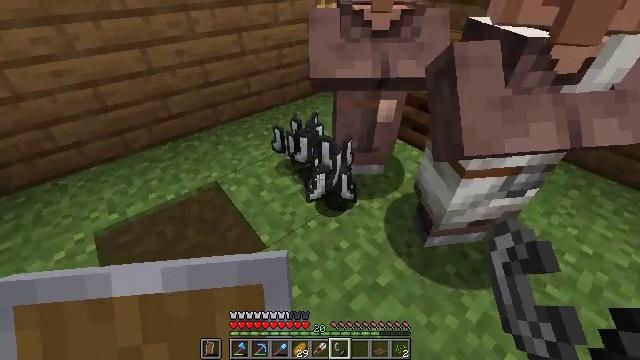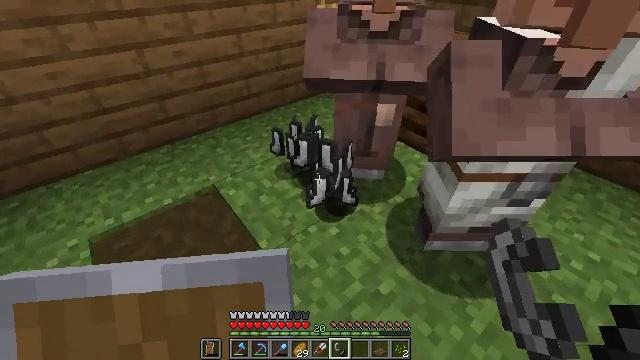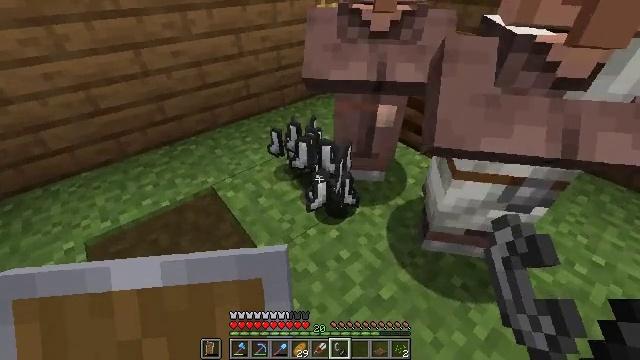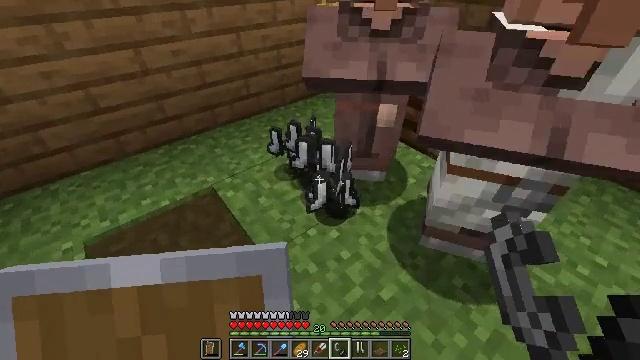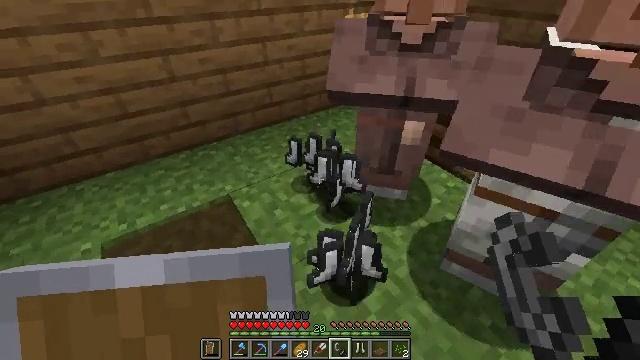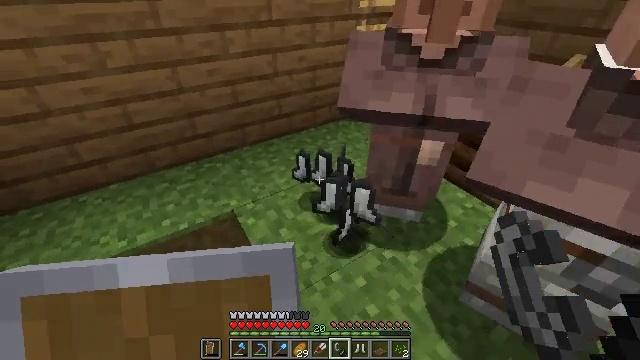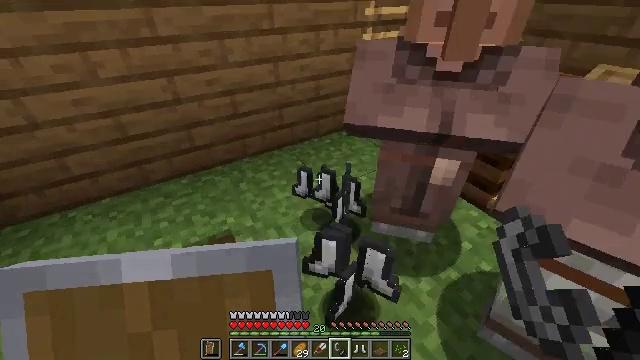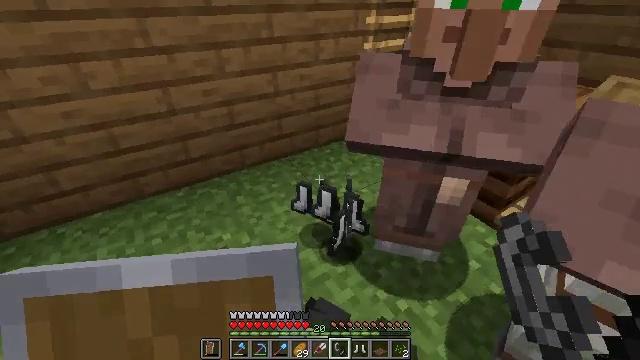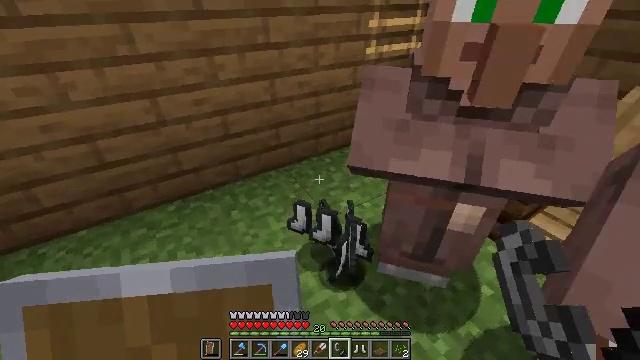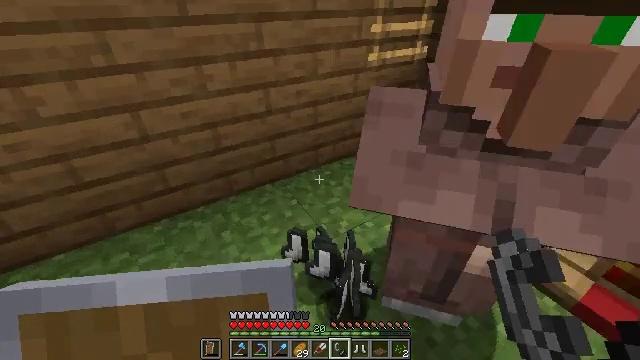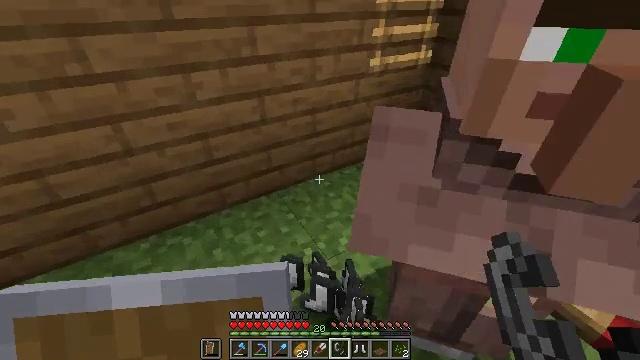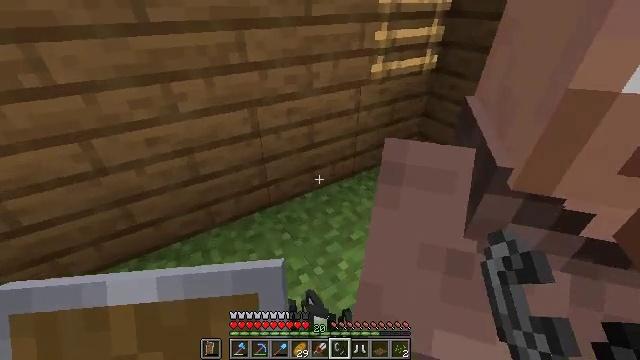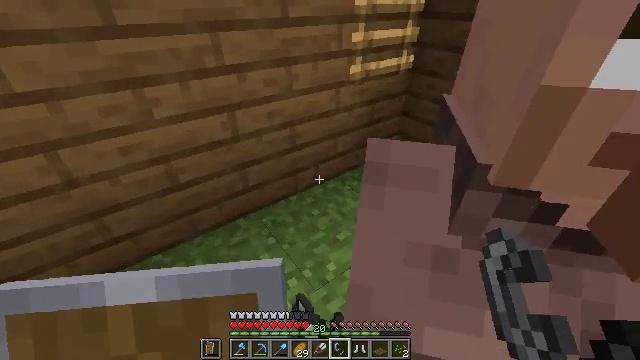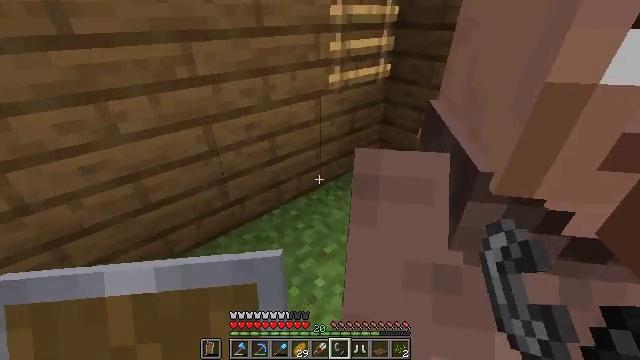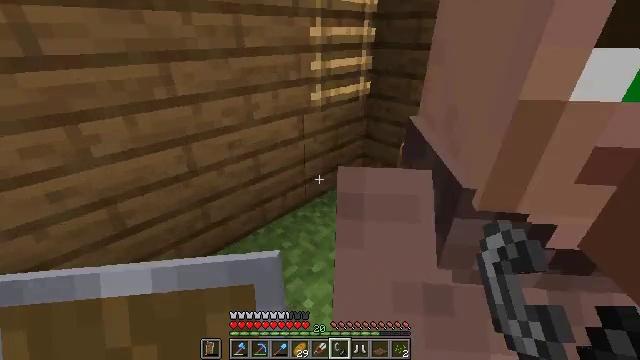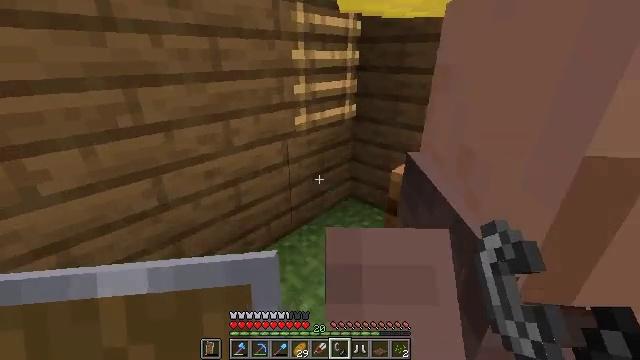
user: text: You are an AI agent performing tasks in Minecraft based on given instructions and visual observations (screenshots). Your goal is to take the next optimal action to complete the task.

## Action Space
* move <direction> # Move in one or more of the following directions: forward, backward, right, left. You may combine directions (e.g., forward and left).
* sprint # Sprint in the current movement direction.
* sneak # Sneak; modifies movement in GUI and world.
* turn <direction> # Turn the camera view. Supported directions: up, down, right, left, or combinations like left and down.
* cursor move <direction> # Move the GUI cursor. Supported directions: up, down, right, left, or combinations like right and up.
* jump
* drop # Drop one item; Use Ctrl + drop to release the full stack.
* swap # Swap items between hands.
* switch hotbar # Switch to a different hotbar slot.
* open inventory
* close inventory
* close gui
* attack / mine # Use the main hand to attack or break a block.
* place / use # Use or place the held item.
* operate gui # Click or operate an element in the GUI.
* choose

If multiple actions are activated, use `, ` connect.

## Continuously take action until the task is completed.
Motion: motion action
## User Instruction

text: Drop a pair of iron boots.
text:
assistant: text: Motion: no_op
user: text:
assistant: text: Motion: no_op
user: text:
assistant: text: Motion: no_op
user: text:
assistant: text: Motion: move forward, turn left and up
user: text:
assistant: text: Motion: move forward, turn left and up
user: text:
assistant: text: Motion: move forward, turn up
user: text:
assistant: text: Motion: move forward, turn up
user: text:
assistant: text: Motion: move forward
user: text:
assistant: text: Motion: move forward
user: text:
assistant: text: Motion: move forward
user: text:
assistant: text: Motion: no_op
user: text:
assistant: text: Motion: turn right
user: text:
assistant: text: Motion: turn right and up
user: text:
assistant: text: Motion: move forward, turn right and up
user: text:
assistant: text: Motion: move forward, turn right and up
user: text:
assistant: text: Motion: move forward, sprint, turn right and up
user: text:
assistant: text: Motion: move forward, sprint, turn right and up
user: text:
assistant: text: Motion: move forward, sprint, turn right and up
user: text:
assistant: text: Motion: move forward, sprint, turn up
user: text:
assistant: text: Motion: move forward, sprint
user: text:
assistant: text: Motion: move forward, sprint, jump
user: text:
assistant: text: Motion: move forward, sprint, jump
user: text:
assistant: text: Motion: move forward, sprint, turn left, jump
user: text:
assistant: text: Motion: move forward, sprint, turn left, jump
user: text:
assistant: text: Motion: move forward, sprint, jump
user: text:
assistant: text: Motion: move forward, sprint, turn left, jump
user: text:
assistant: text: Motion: move forward, sprint, turn left, jump
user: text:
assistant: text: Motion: move forward, sprint, jump
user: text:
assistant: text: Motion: move forward, sprint, jump
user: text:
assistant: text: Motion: move forward, sprint, turn right and down, jump